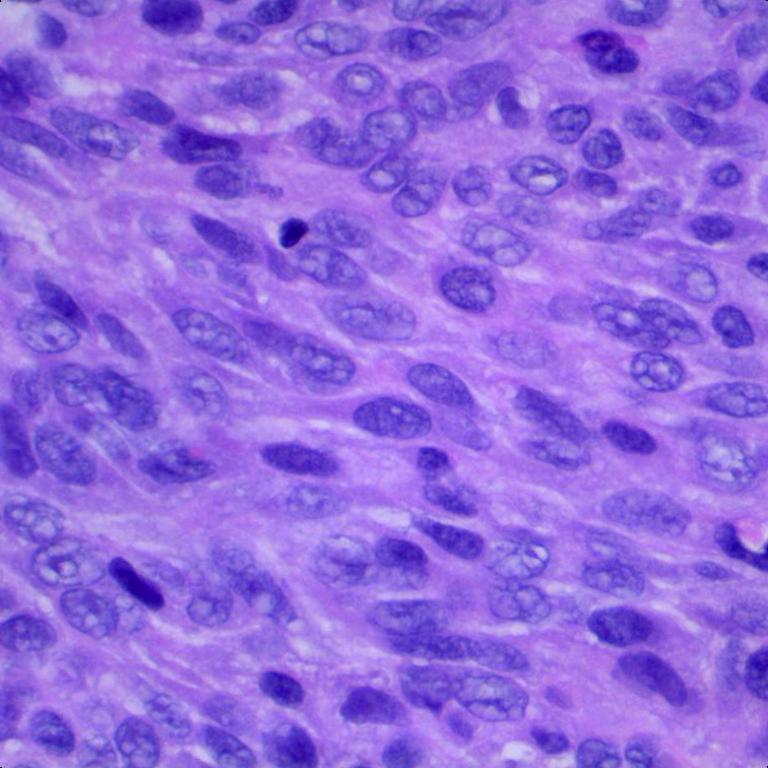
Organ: lung
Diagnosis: squamous carcinomas